Question: Is it possible by means of Bootstrap to hide the sidebar for mobile devices, but let it be accessible through toggle button? The toggle button should only show for the mobile device, where the default view is without sidebar - similar to how the responsive Bootstrap navbar works. See attached graphic.
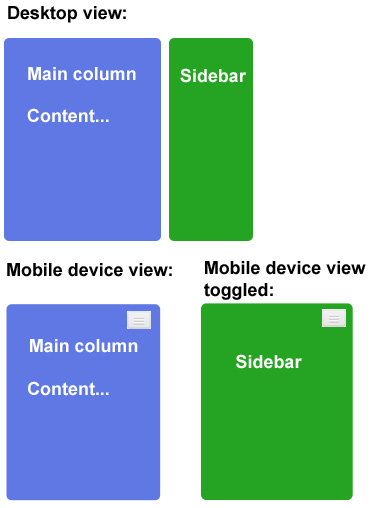
Answer: example which uses bootstrap's responsive class and two jquery onclick events: <URL>
'''
<div class="container">
<div class="row">
<div class="span9" id="content" style="background-color:blue;">
<div class="navbar visible-phone">
<div class="container">
<a class="btn btn-navbar" id="showsidebar">
<span class="icon-bar"></span>
<span class="icon-bar"></span>
<span class="icon-bar"></span>
</a>
</div>
</div>
<p>Main column</p>
<p>Content...</p>
</div>
<div class="span3 hidden-phone" id="sidebar" style="background-color:darkgreen;">
<div class="navbar visible-phone">
<div class="container">
<a class="btn btn-navbar" id="showcontent">
<span class="icon-bar"></span>
<span class="icon-bar"></span>
<span class="icon-bar"></span>
</a>
</div>
</div>
Sidebar
</div>
</div>
</div>
'''
'''
$('#showsidebar').click(function(){
$('#sidebar').removeClass('hidden-phone');
$('#content').addClass('hidden-phone');
}
);
$('#showcontent').click(function(){
$('#sidebar').addClass('hidden-phone');
$('#content').removeClass('hidden-phone');
}
);
'''